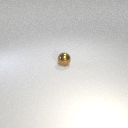
small brown metal sphere